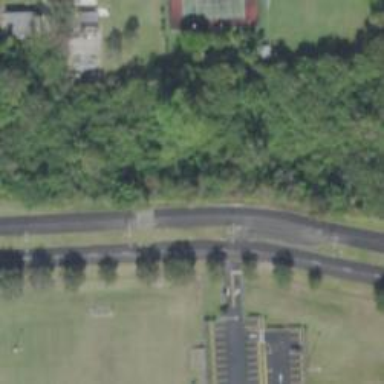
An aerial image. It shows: Tertiary_link road with asphalt surface.